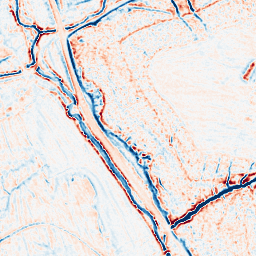
Category: edge_preserving
Decomposition family: bilateral
Decomposition parameters: d: 9
sigma_color: 150
sigma_space: 75
Upsampling method: bilinear
Upsampling parameters: scale: 2
Upsampling scale: 2